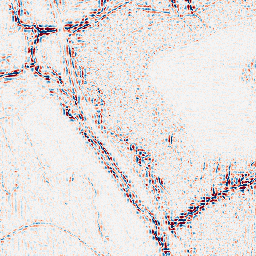
Category: wavelet
Decomposition family: wavelet_biorthogonal
Decomposition parameters: wavelet: bior5.5
level: 2
Upsampling method: fft_zeropad
Upsampling parameters: scale: 2
Upsampling scale: 2